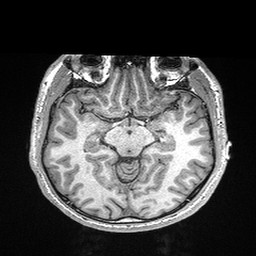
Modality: T1w
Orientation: coronal
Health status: healthy
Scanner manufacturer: siemens
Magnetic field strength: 3 T
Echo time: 0.00298 s